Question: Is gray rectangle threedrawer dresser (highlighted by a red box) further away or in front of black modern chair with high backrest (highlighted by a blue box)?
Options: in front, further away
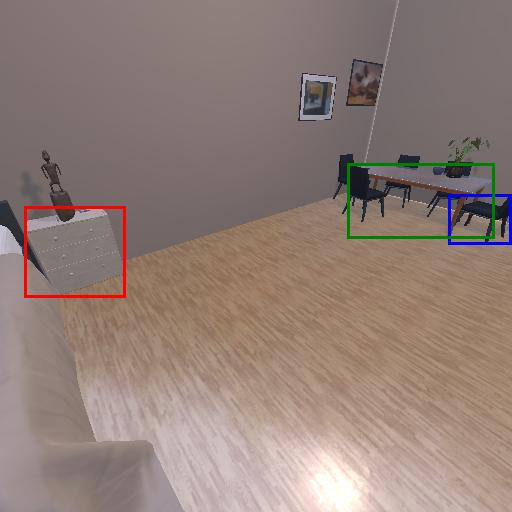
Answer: in front